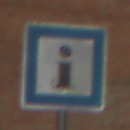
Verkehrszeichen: Informationsstelle
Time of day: MorningAfternoon
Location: Outdoor (Suburban)
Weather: PartlyCloudy
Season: NotSpecified
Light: Natural